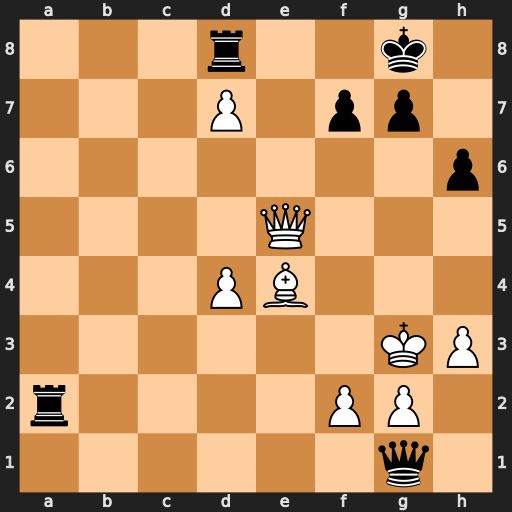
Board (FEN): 3r2k1/3P1pp1/7p/4Q3/3PB3/6KP/r4PP1/6q1
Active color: w
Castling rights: -
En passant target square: -
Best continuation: Qe8+ Rxe8 dxe8=Q#